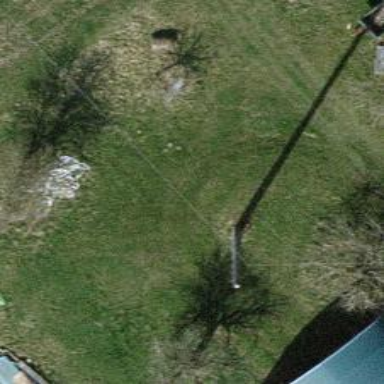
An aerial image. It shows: Man-made mast used for communication purposes.